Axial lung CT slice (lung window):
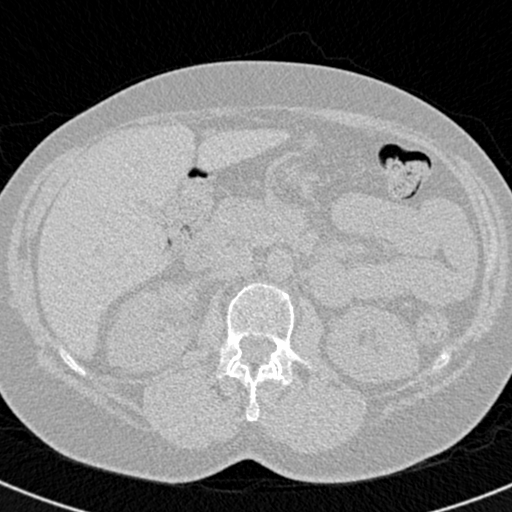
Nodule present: no